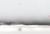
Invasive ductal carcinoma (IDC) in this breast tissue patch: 0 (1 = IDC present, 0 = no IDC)